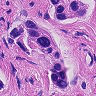
Metastatic tissue present: yes